Question: Error:Gradle: Execution failed for task ':app:transformClassesWithJarMergingForDebug'.
> com.android.build.api.transform.TransformException: java.util.zip.ZipException: duplicate entry: android/support/annotation/FractionRes.class

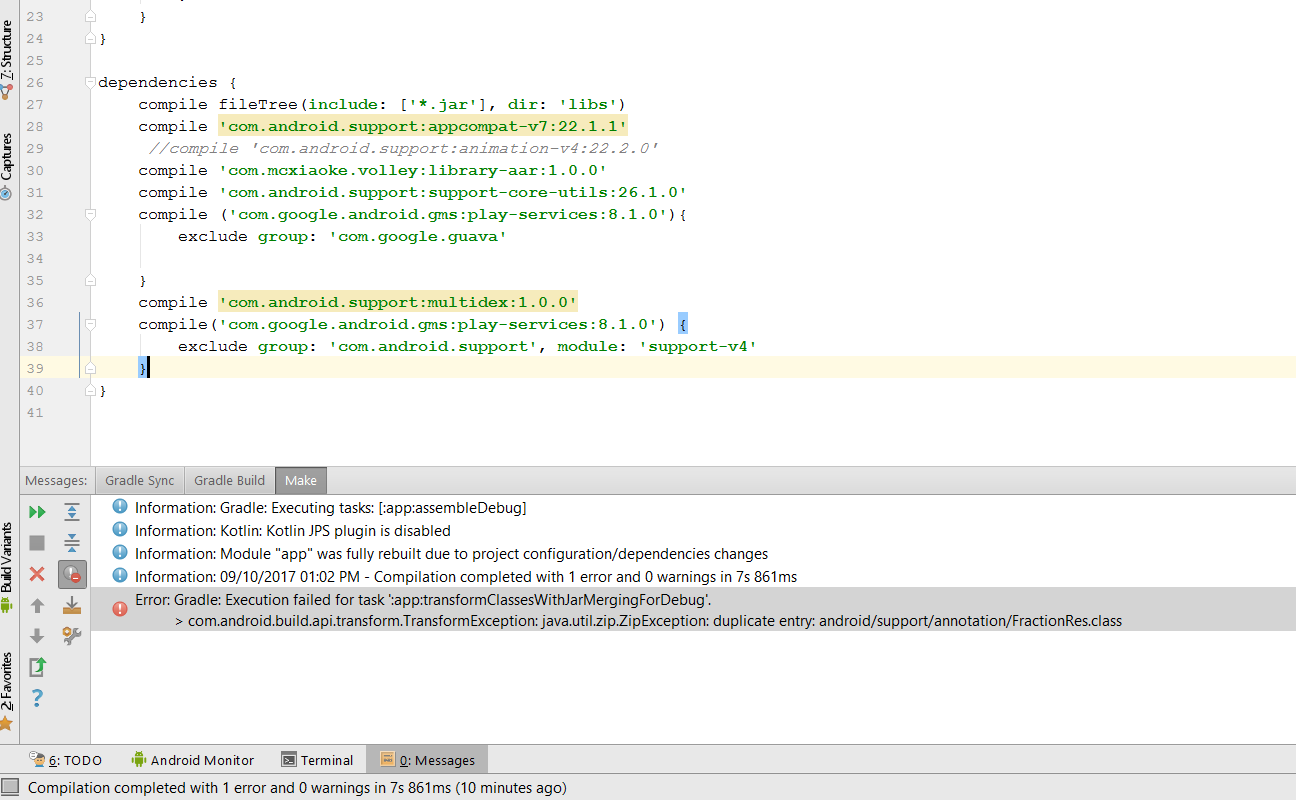
Answer: From the screenshot you are declaring 'play-services:8.1.0' twice. The second time you do exclude the 'support-v4.jar' however it is finally included from the first time:
'''
compile ('com.google.android.gms:play-services:8.1.0') {
exclude group: 'com.google.guava'
}
'''
So, keep only one declaration of 'play-services' in your 'gradle' and put all exclusions in this one
'''
compile ('com.google.android.gms:play-services:8.1.0') {
exclude group: 'com.google.guava'
exclude group: 'com.android.support', module: 'support-v4'
}
'''